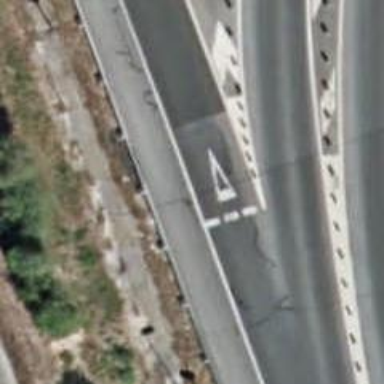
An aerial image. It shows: Road with "give way" sign.